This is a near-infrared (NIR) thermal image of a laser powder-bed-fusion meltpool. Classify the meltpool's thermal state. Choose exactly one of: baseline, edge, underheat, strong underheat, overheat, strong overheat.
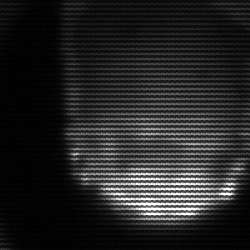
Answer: edge